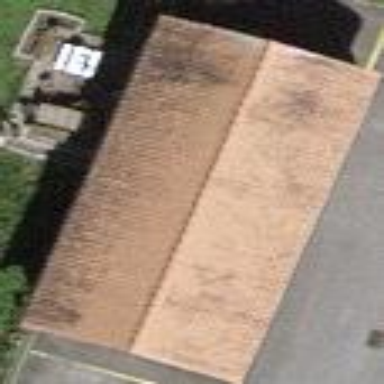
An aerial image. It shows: Group of garages.